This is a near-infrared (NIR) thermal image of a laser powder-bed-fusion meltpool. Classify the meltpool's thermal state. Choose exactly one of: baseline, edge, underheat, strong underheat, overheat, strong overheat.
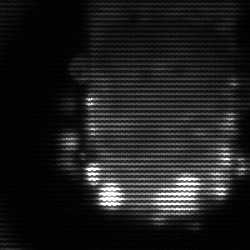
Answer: baseline